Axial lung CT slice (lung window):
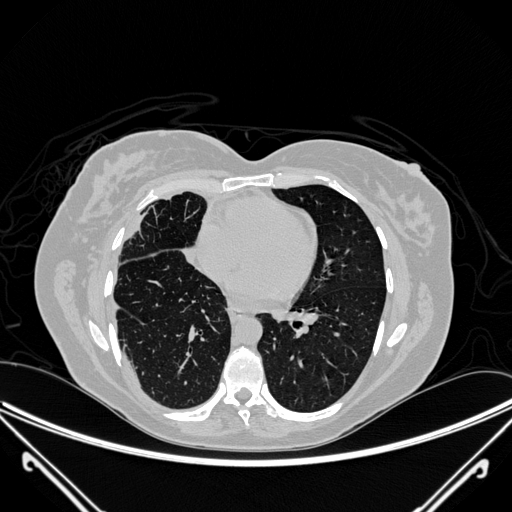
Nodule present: no